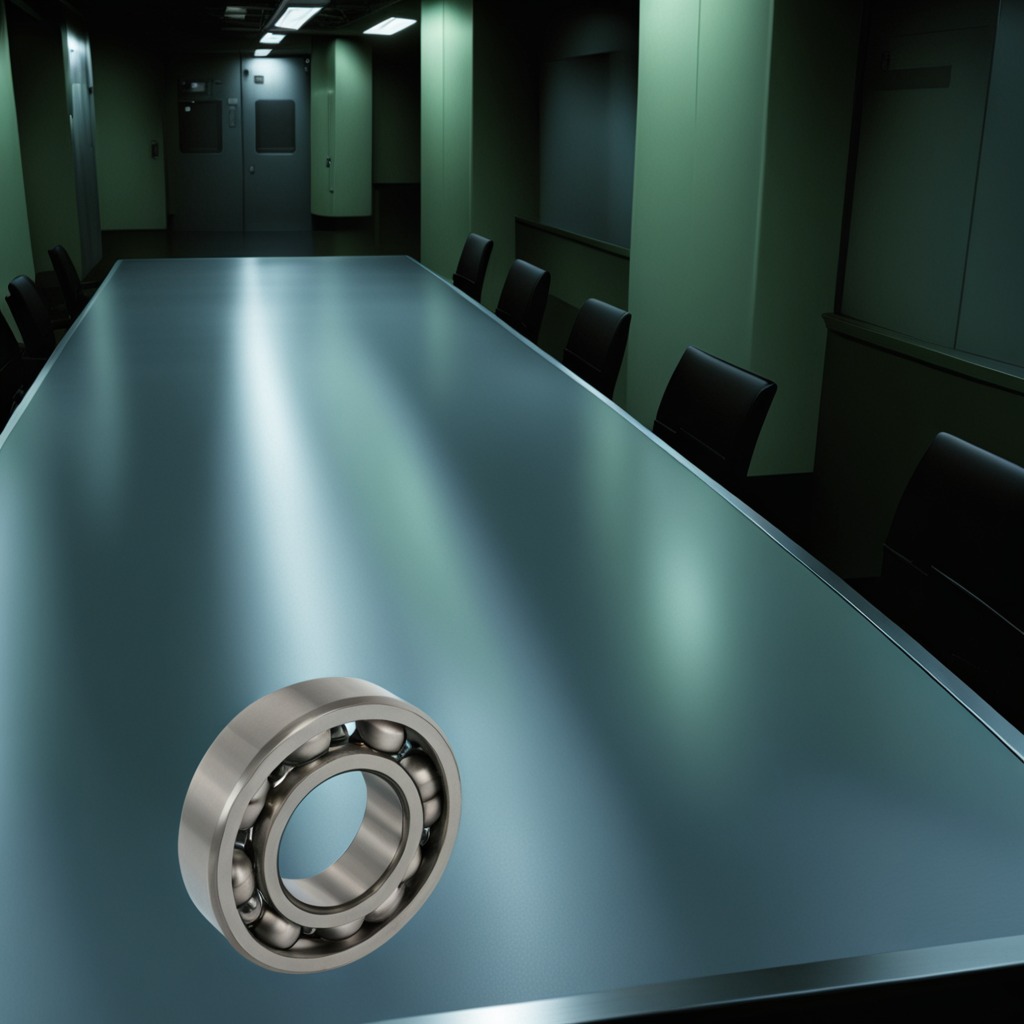
A metal ball bearing lies on a clean empty table in a railway signal maintenance room lit by harsh overhead fluorescents.